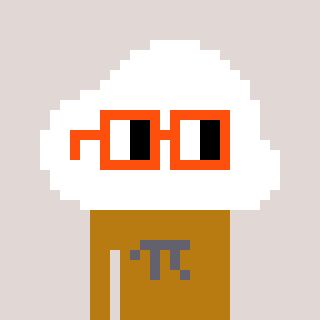
a pixel art character with square orange glasses, a cloud-shaped head and a gold-colored body on a warm background